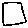
Label: square